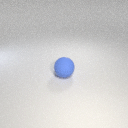
large blue rubber sphere